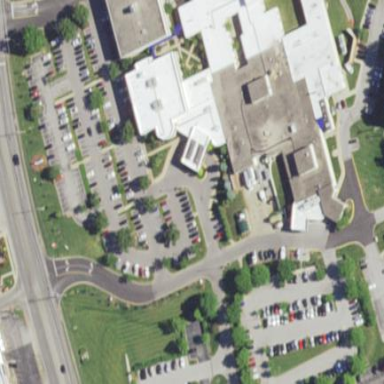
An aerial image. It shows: Healthcare facility identified as hospital.